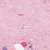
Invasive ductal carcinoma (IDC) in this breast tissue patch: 1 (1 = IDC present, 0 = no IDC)